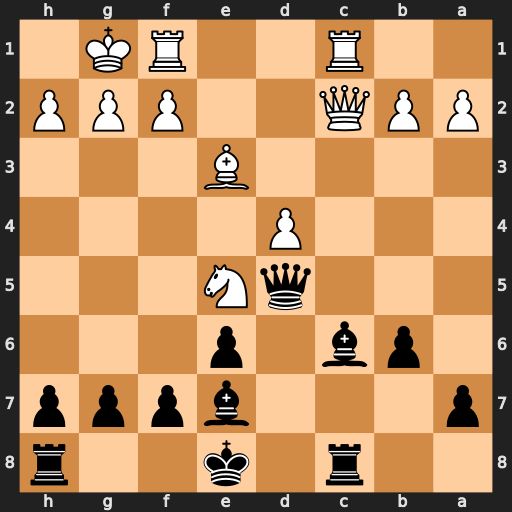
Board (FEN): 2r1k2r/p3bppp/1pb1p3/3qN3/3P4/4B3/PPQ2PPP/2R2RK1
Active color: b
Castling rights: k
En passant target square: -
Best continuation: Qxg2#